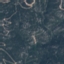
Land use / land cover: HerbaceousVegetation